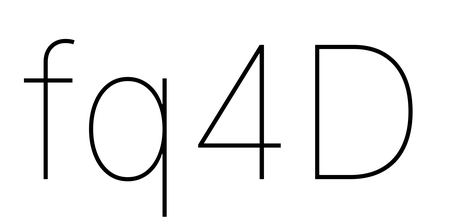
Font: Inter_Thin